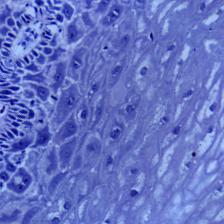
Diagnosis: Normal